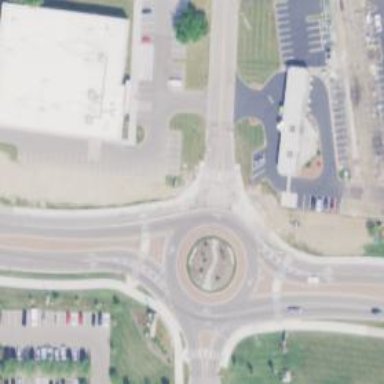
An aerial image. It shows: Footway that serves as traffic island.